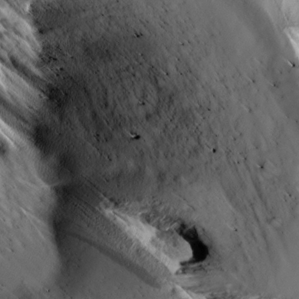
Label: non_frost